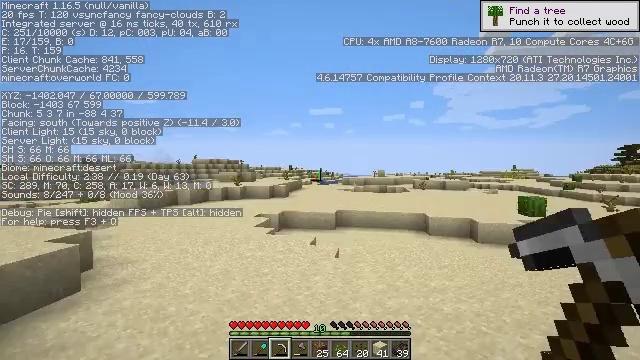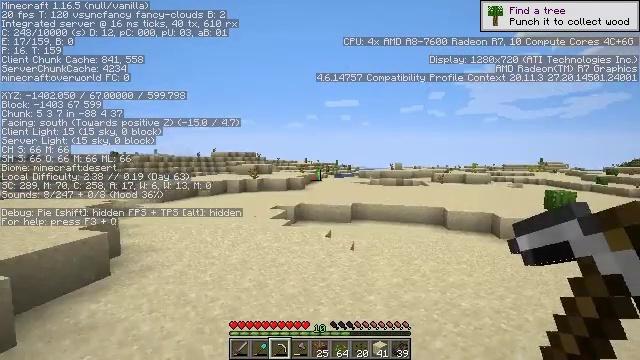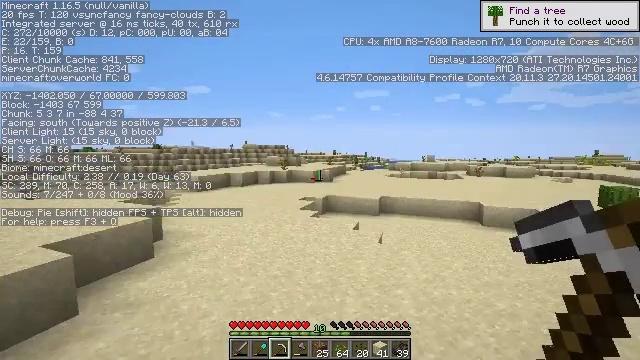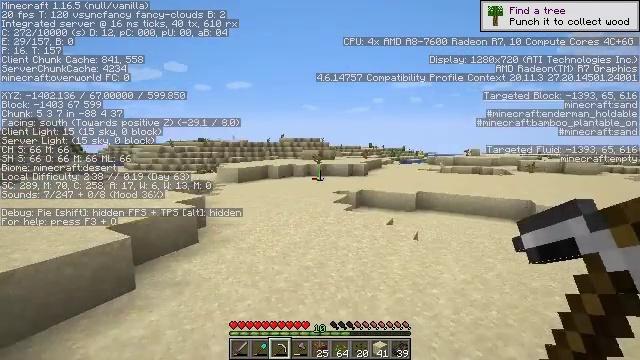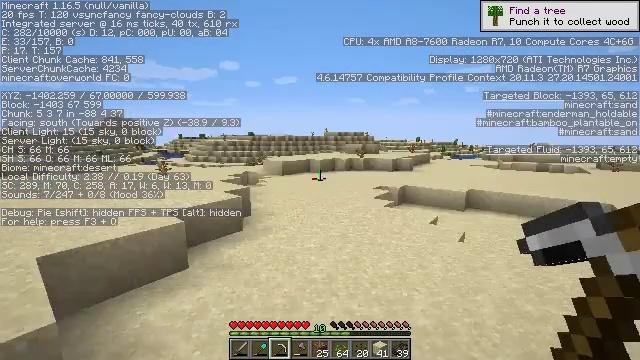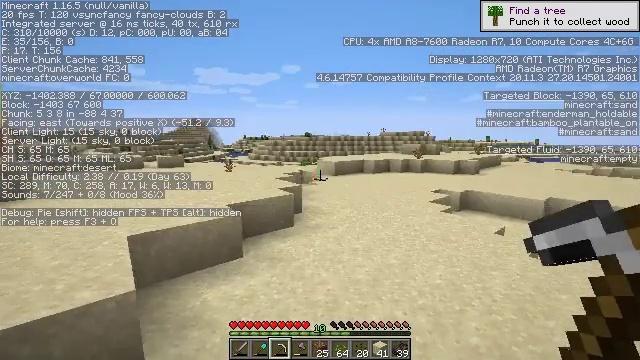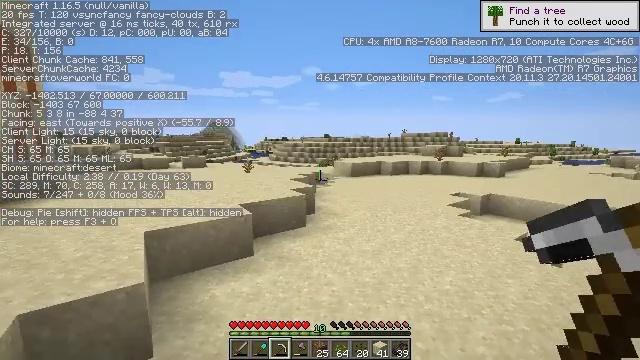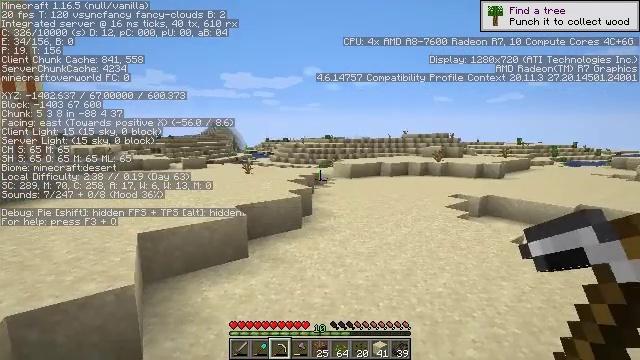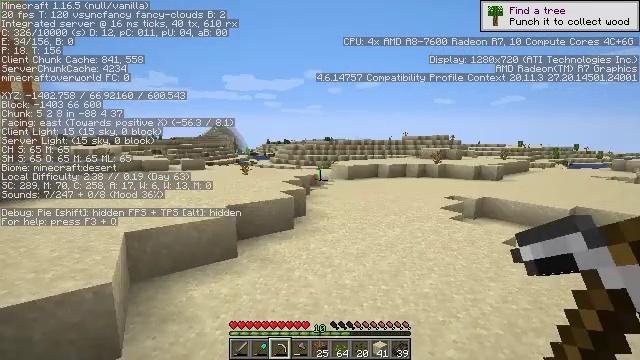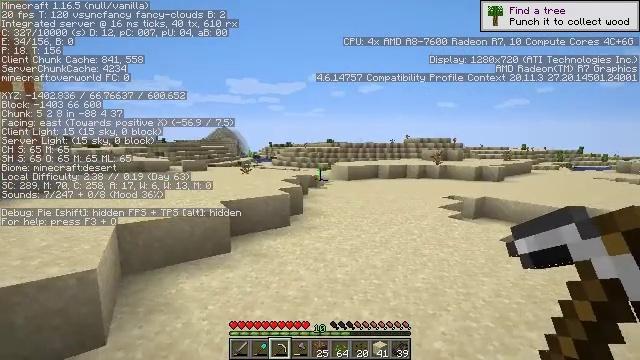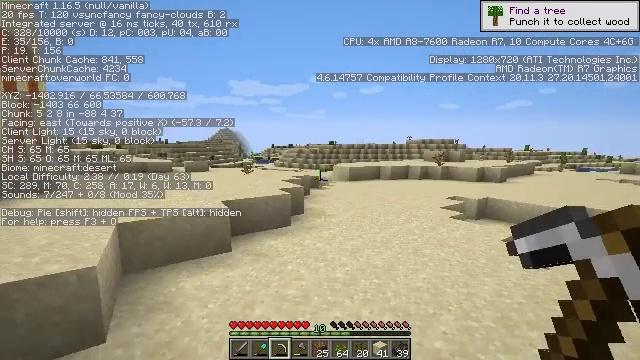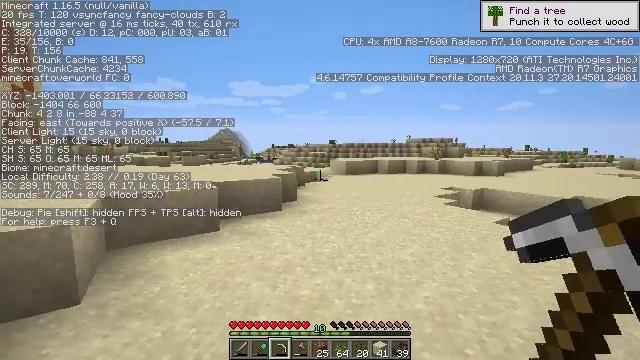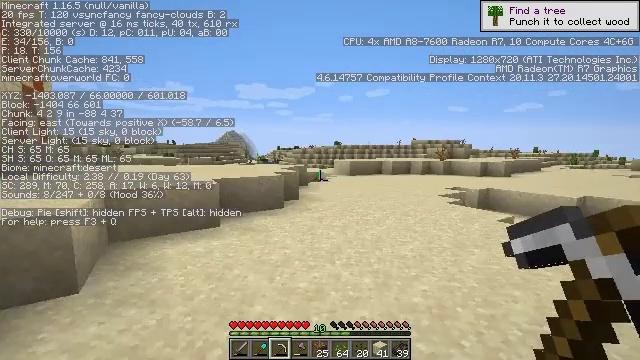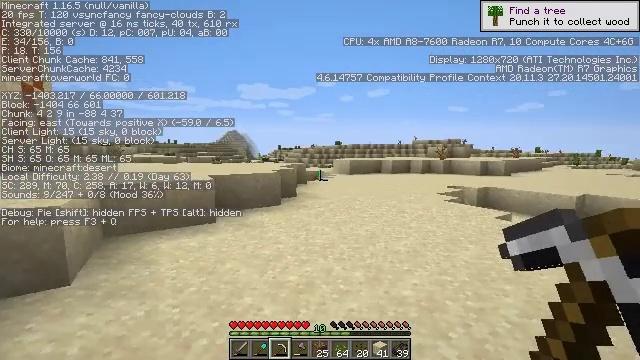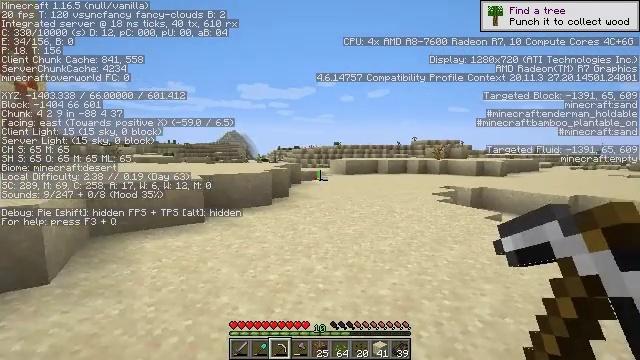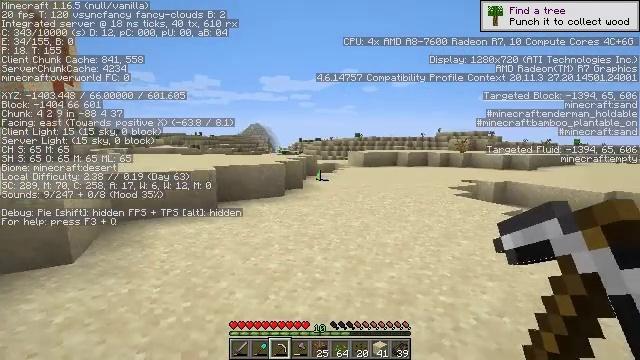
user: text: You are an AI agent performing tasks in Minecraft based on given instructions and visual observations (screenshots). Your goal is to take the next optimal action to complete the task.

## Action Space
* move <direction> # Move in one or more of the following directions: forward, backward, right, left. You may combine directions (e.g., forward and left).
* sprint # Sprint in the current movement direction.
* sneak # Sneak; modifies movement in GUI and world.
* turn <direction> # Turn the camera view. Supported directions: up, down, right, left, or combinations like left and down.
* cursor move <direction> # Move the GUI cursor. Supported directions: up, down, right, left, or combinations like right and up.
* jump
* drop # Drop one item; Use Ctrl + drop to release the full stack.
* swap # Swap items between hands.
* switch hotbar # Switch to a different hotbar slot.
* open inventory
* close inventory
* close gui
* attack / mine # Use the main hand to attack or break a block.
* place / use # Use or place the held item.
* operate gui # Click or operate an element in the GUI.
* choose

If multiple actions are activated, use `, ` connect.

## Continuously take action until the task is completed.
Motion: motion action
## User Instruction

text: Gather cactus by attacking it.
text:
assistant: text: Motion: turn left and down
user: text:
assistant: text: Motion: turn left and down
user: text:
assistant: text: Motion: move right, turn left and down
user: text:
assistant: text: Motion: move right, turn left and down
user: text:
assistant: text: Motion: move right, turn left
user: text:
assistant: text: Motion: move right, turn left
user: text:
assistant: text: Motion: move right
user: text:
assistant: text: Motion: move right
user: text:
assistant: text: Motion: move right
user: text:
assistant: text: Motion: move right
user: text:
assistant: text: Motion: move right
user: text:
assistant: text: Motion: move right, turn left
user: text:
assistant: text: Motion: move right
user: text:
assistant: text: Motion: move right
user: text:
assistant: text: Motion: move right, turn left and down
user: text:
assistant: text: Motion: move right
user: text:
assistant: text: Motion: move right
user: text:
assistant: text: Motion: move right
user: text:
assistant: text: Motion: move right, turn left and up
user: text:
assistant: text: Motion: move right, turn left and up
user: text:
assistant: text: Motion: move right, turn left and up
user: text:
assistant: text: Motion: move left, turn left
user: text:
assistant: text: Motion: move left, turn left
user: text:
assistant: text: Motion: move left, turn left
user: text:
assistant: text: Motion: move forward and move left
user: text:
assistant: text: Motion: move forward and move left
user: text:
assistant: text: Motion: move forward
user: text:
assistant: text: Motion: move forward, turn left and up
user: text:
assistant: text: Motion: move forward, turn left and up
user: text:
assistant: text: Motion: move forward, turn left and up